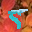
Label: 5